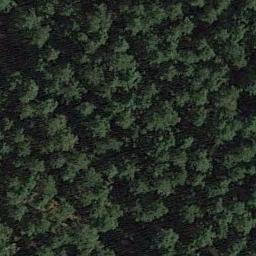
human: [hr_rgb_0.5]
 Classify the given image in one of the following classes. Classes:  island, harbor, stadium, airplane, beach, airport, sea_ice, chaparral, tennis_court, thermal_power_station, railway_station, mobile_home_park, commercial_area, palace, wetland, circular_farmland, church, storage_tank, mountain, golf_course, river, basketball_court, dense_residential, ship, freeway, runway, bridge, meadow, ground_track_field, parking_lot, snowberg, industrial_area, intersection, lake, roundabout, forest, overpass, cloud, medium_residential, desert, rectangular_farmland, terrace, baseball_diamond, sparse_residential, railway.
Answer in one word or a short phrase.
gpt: forest